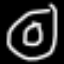
Label: donut